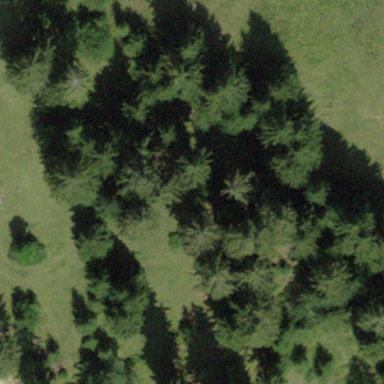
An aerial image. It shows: Forest area.